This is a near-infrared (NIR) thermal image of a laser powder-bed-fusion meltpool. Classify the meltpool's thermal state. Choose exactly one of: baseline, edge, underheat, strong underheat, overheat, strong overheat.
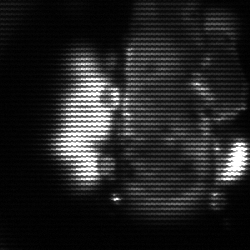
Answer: strong underheat